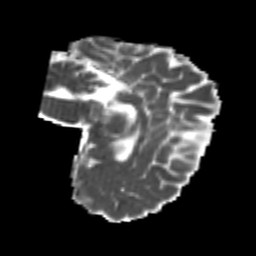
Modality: MD
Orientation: sagittal
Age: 25
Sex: female
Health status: healthy
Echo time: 0.074 s